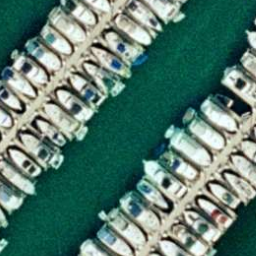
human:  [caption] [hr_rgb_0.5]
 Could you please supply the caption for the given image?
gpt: Lots of boats docked at the harbor and the water is blue .

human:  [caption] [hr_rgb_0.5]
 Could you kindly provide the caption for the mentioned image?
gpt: Lots of boats docked in lines at the harbor .

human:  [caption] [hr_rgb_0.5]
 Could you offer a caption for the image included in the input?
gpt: Many boats docked neatly at the harbor and just a few positions are free .

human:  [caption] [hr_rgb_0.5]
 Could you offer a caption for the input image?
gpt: Many boats docked in lines at the harbor and the water is blue .

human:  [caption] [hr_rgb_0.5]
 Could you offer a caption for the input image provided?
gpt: Lots of boats docked in lines at the harbor and the boats are closed to each other .